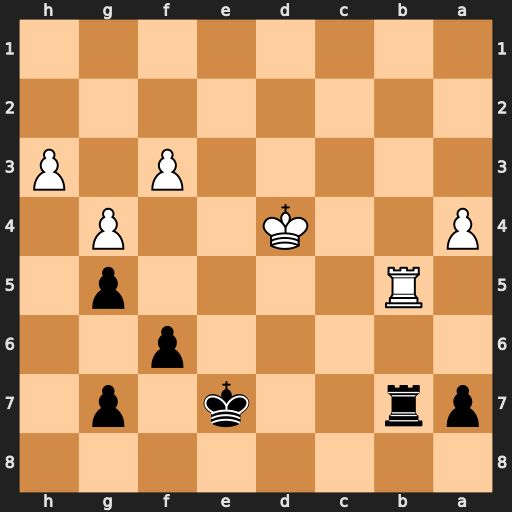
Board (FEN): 8/pr2k1p1/5p2/1R4p1/P2K2P1/5P1P/8/8
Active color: b
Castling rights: -
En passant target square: -
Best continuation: Rxb5 axb5 Ke6 Kc4 Kd6